Question: I created various branches which I closed as they were leading to nowhere. One of these branches is called 'v2'. It was closed at some time in the past.
When developing further, I created another branch also called 'v2'. Tortoise Hg warned me that this branch already exists and whether I would like to or . I asked to restart it.
More dev happens on 'v2' (several commits) and I decide to push to a remote repository which already has my project (including the previously closed 'v2'). I then get the message
'''
abort: push creates new remote head fce4441f5150 on branch 'v2'!
hint: merge or see "hg help push" for details about pushing new heads
'''
I do not really want to merge (I assume that the message means 'v2''v2') as these branches do not have much in common. I closed 'v2' as opposed to leaving it hanging because I was not expecting to use it anymore. (the self whipping about reusing names comes later in the question, no worries about that)
This leaves me with new heads. 'hg outgoing' shows me what I expected to happen ...
'''
# this is the first commit for the new v2
changeset: 221:ba47b76010ef
branch: v2
user: w <w@home>
date: Fri Jul 18 14:42:08 2014 +0200
summary: New version: all frames are subclasses, frames are organiz
# some more commits for the new v2
# last commit for the new v2
changeset: 225:fce4441f5150
branch: v2
tag: tip
user: w <w@home>
date: Wed Jul 23 13:17:19 2014 +0200
summary: added manualstart.sh
'''
... but 'v2' (the old one, closed) is already present in the repository:

Where should I go from now?
- '--force'-
Overall I learned that it is not a good thing to reuse branches previously closed, is that correct? Or is it OK provided I take some precautions?
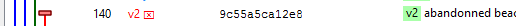
Answer: You are right, that it isn't a good thing to reuse branch names.
I see two ways to accomplish what you need - none of them is really "nice".
1) There is the -f option you already mentioned.
If you are afraid of pushing multiple heads, try pushing in steps:
'''
hg push -r <close commit of old branch>
hg push -r <parent of 221>
hg push -f -r 221 --new-branch
hg push
'''
2) The other option would be to do a No-Op-Merge from the old to the new branch.
'''
hg update -C 221
hg merge v2
hg revert -a -r 221
hg commit -m "old is marked as commited"
'''
But be aware that this might cause problems with future merges, because all changes that are in the old v2 are marked as merged, even if they came from sidebranches or similar.